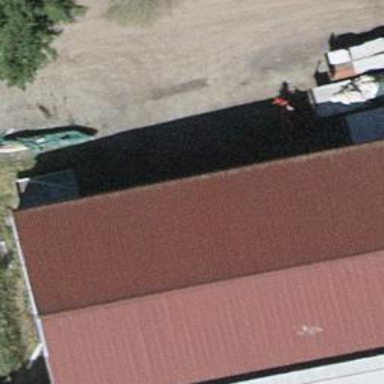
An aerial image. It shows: View of roof of building.